Question: I have this table:

It's a ginormous table, so I'll just include here the relevant code.
As you can see, in the table I have lots of td with red x's:
'''
<td>
<img id="imgPartStatus" title="Part Not Found/Part Unavailable" src="../../../App_Themes/Theme/Images/red-x.gif" alt="Part Not Found/Part Unavailable">
</td>
'''
So what I'm trying to do is have some code (not part of the question) that goes through all of the td's in the table, and when it finds one like this (green check icon)...:
'''
<td>
<img id="imgPartStatus" title="Part Available at Gateway" src="../../../App_Themes/Theme/Images/grn_chk.gif" alt="Part Available at Gateway">
</td>
'''
...I want it to select the checkbox next to it (visible to the right of the x or the check icons). Luckily, the checkbox and the red/green icons are in the same tr, which should make things easier.
This is the code of the checkbox next to the green icon:
'''
<td>
<input id="chkSelectPart" name="$chkSelectPart" onclick="chkNCJL(this,'True');" type="checkbox">
</td>
'''
The question here is:
What's a good xpath to "JUMP" to the td next (to the right) of a td?
PS. It doesn't have to be an xpath. But since I'm going to click it after locating it, xpath should be good for that.
I'm still working towards understanding the relationships in xpath (preceding siblings, etc).
Thank you for checking out my question.
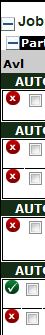
Answer: You can do it in one go with an XPath expression:
'''
//tr[starts-with(td/img[@id="imgPartStatus"]/@title, "Part Available")]/td/input[contains(@id, "chkSelectPart")]
'''
Here we basically locate the 'tr' where the 'img' title starts with 'Part Available', then, in the located 'tr' find the 'input' with 'id' containing "chkSelectPart" inside.